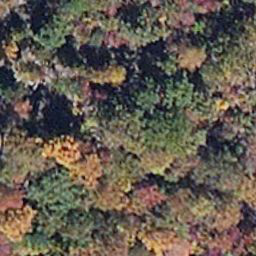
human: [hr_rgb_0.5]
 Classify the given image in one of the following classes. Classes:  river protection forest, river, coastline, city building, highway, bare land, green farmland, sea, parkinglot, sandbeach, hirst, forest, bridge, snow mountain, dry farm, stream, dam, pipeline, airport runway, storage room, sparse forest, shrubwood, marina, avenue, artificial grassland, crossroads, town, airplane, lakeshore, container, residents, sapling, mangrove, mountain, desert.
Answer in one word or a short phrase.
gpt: mangrove